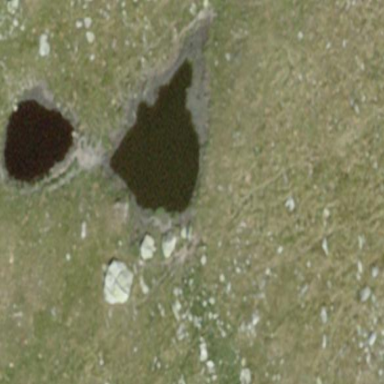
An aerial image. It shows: Pond with natural water.